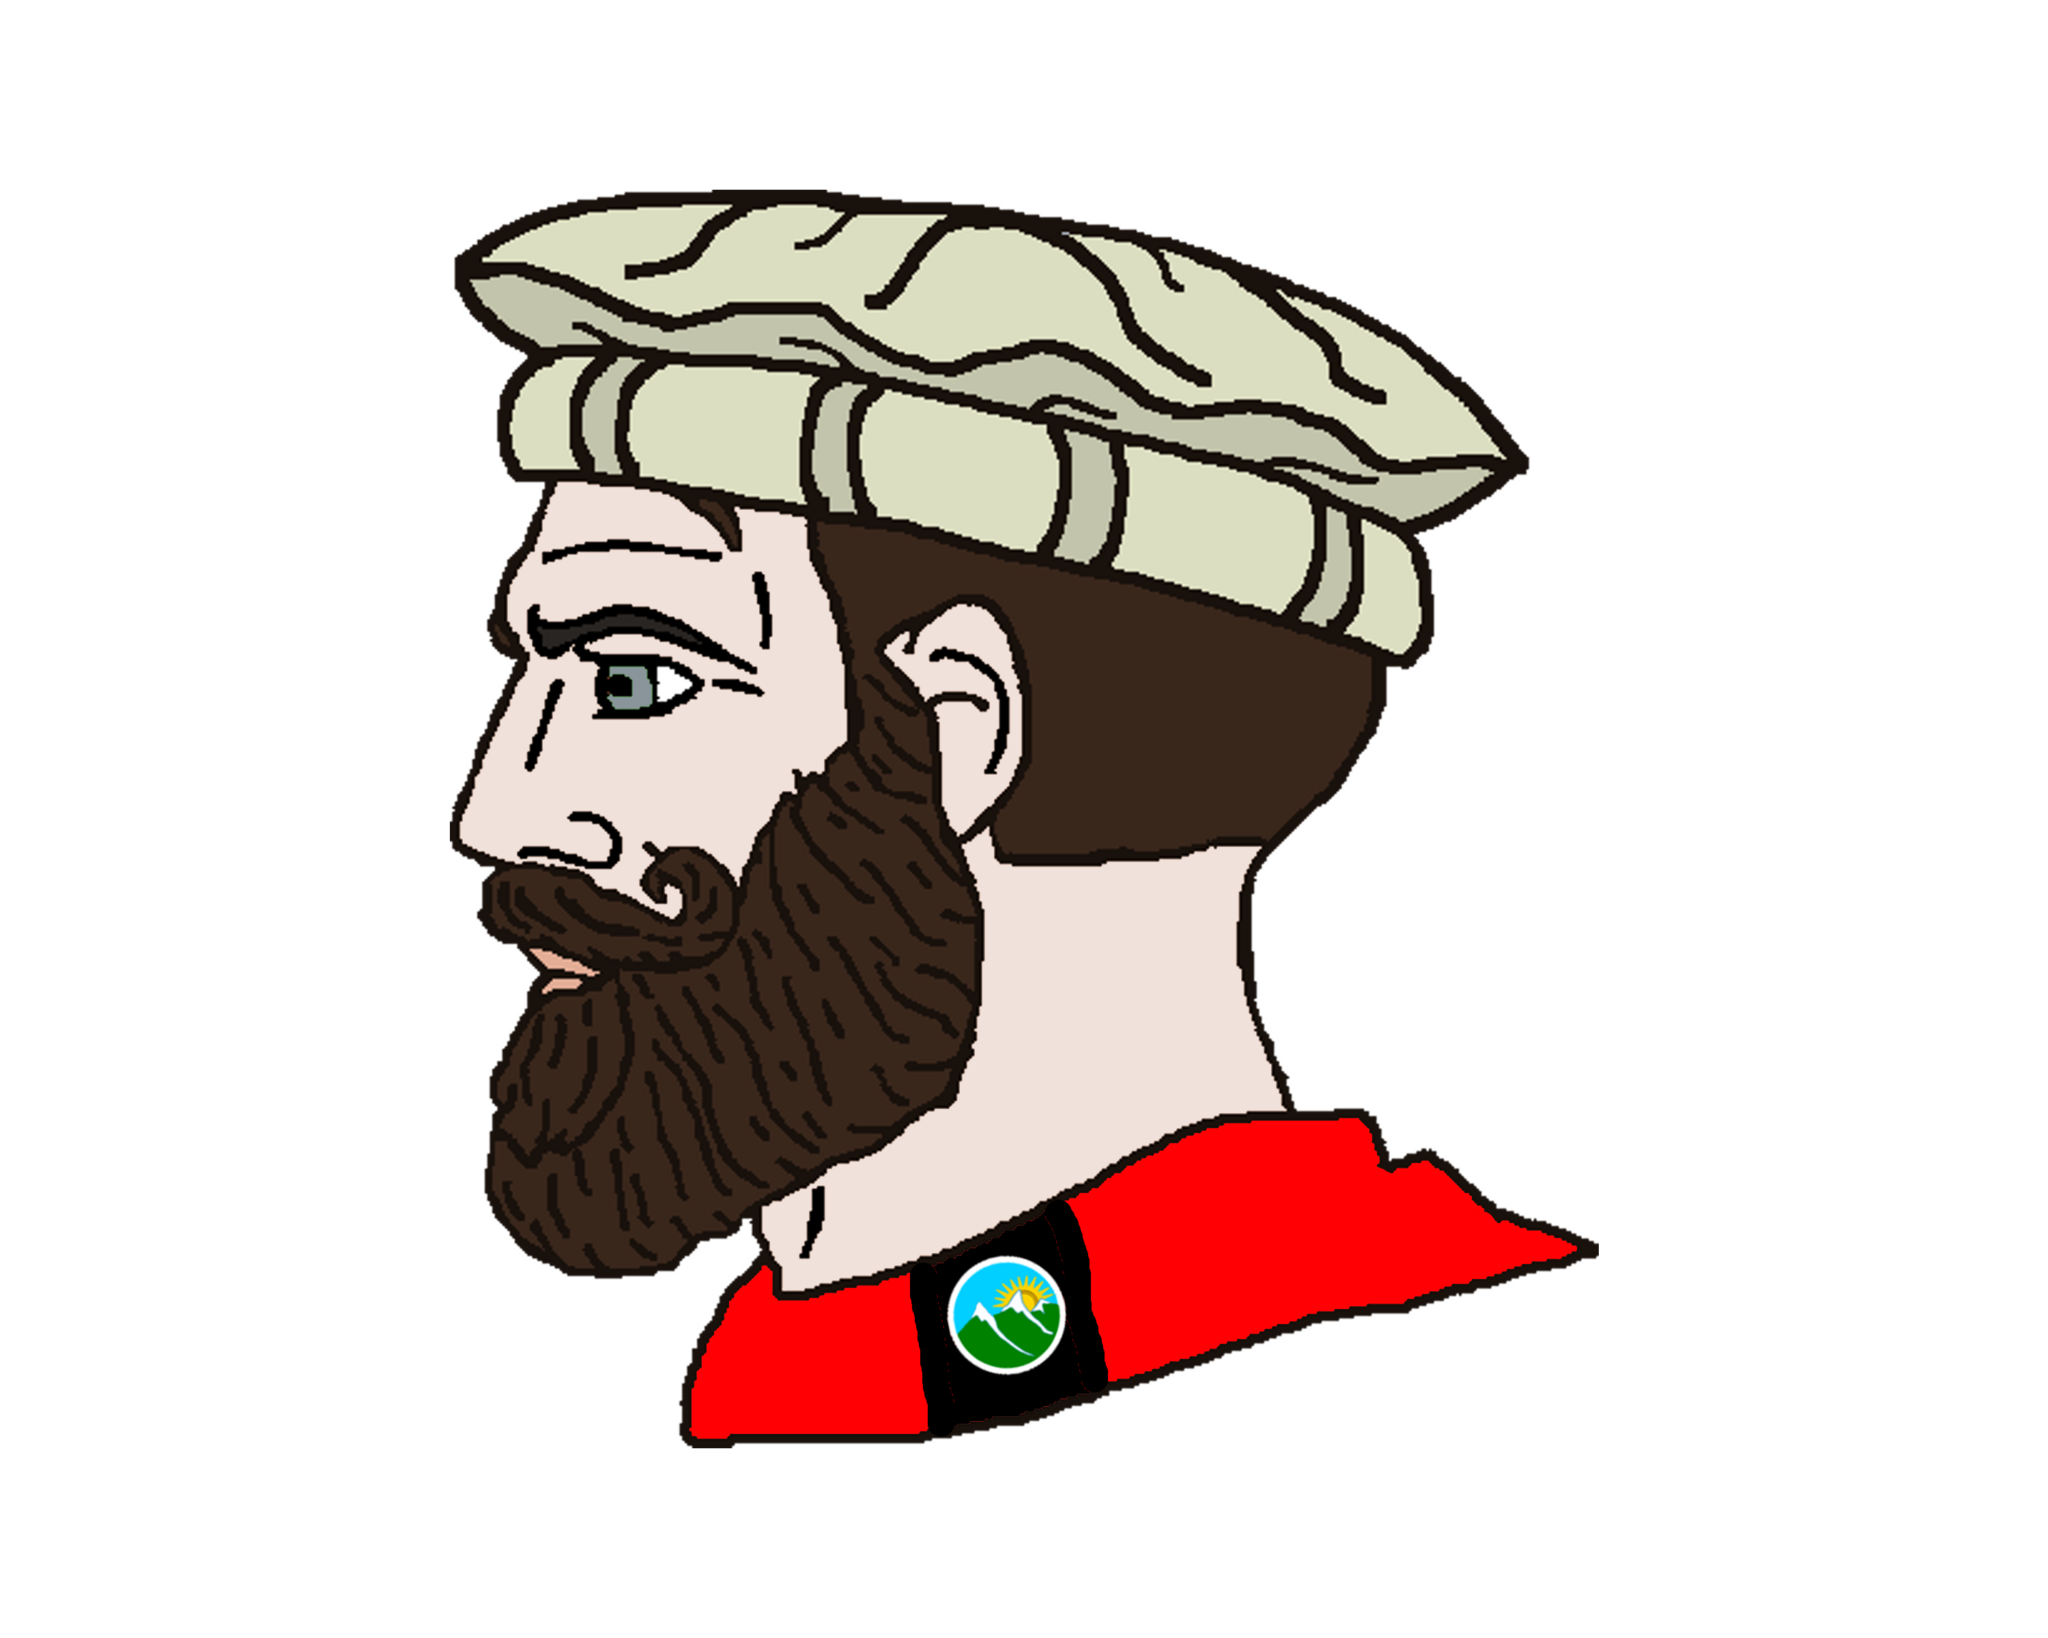
Label: 4_Yes_Chad